Field crop: maize
Growth stage: 2
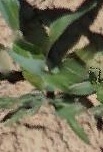
Species: maize